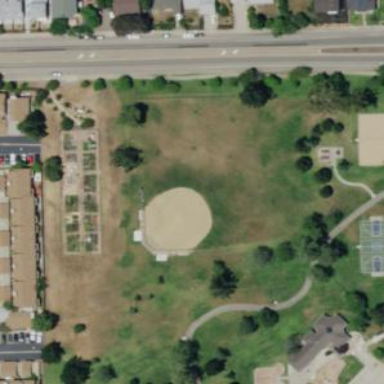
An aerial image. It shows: Compacted pitch used for baseball and softball sports.